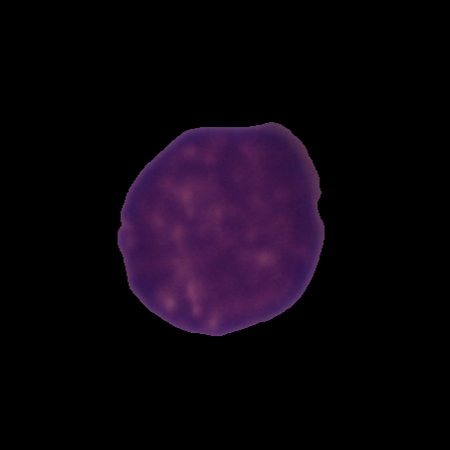
Label: cancer